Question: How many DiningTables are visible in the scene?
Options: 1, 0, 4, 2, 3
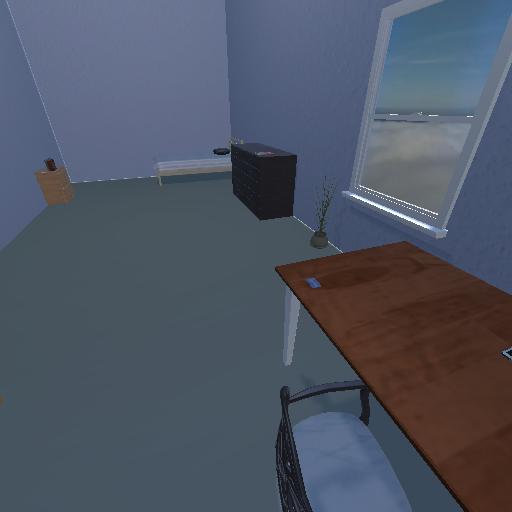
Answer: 1